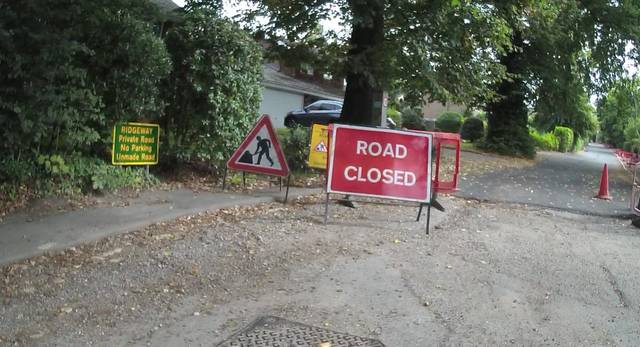
Region: United Kingdom
Coordinates: 51.327, -0.5704